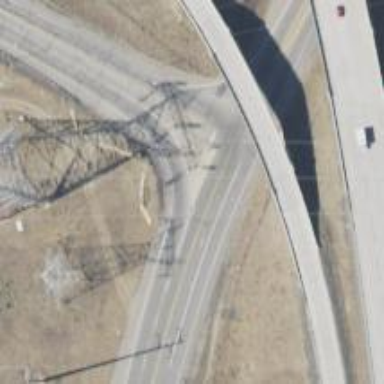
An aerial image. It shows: Secondary link road.